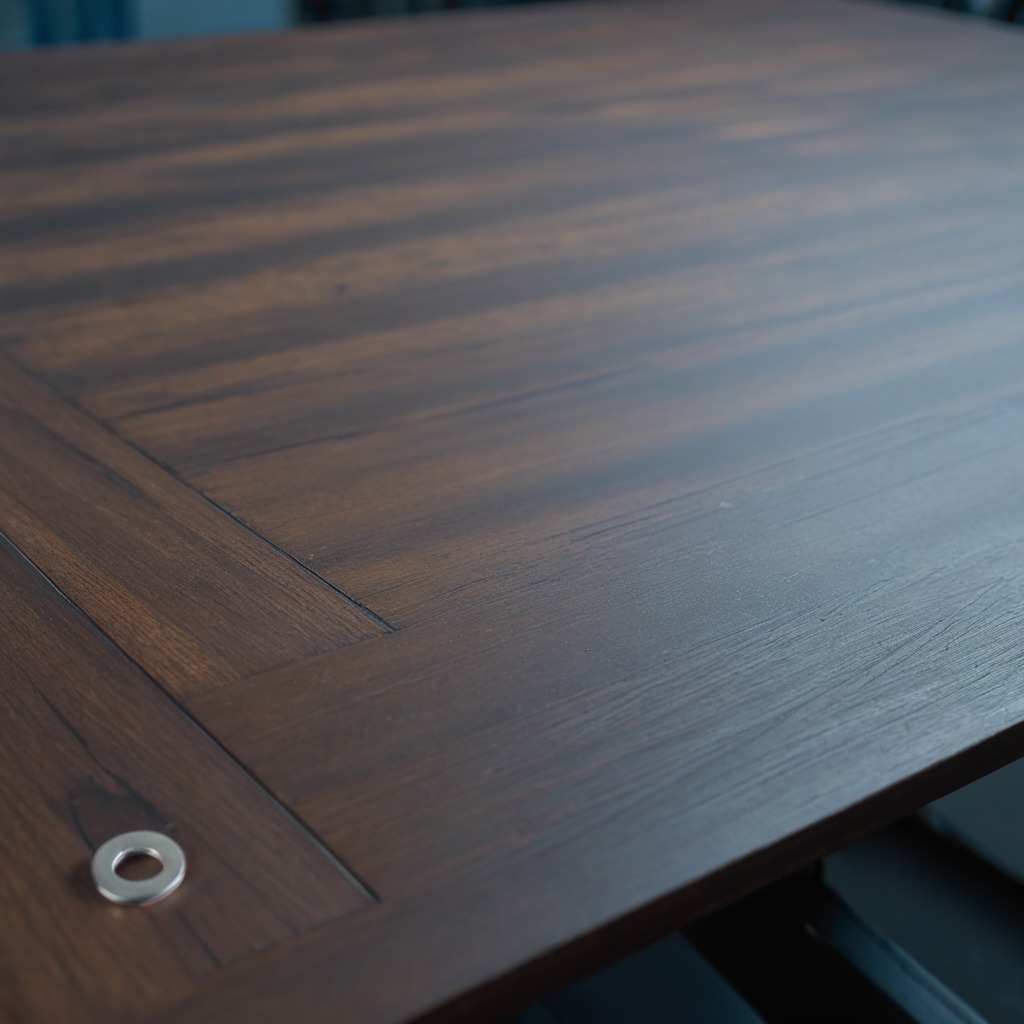
A flat metal washer is lying on the table with burn marks in a small garage at twilight.